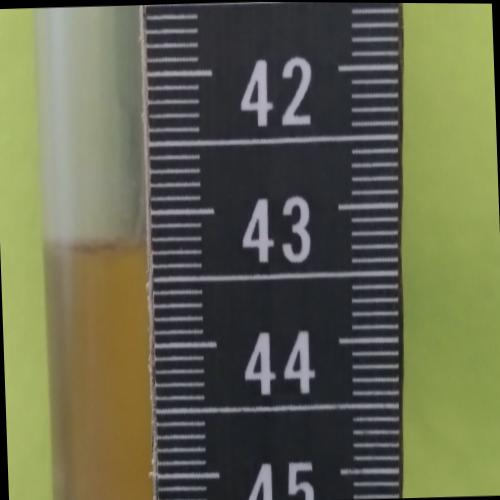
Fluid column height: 43.2 cm